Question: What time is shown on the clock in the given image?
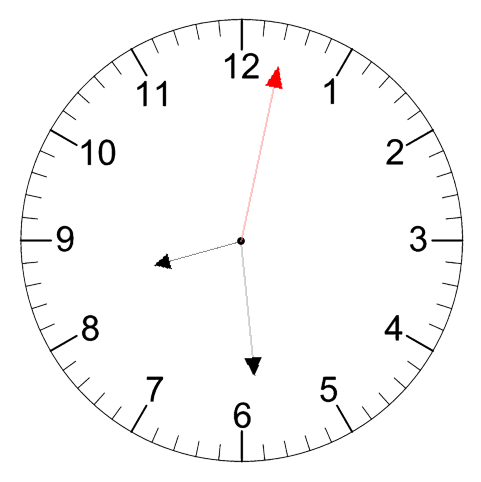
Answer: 08:29:02